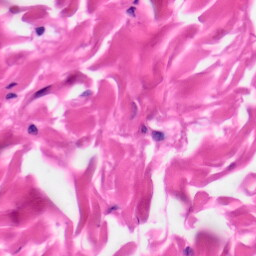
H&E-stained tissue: Skin